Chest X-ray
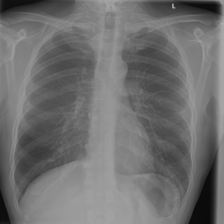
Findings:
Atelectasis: negative
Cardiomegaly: negative
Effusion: negative
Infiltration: negative
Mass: negative
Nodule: negative
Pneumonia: negative
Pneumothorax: negative
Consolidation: negative
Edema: negative
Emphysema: negative
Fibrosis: negative
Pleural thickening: positive
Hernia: negative